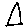
Label: triangle